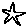
Label: star